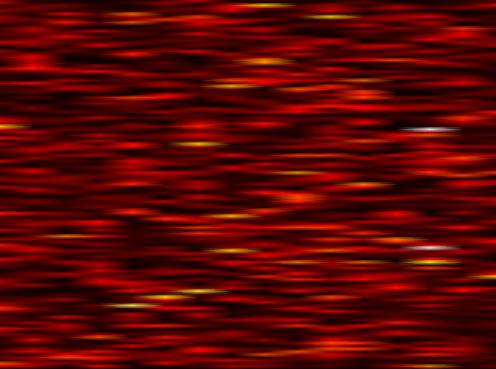
Label: FBMC